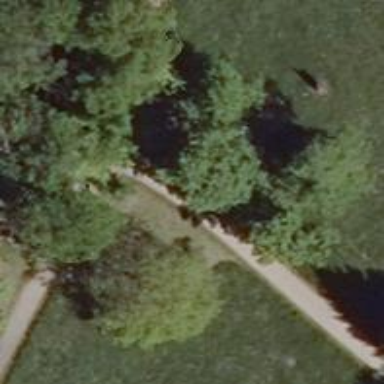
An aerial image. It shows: Path.